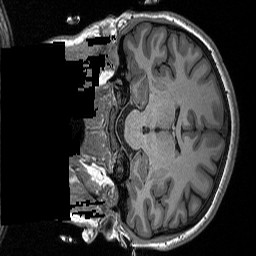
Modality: T1w
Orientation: coronal
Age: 23
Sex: female
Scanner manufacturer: siemens
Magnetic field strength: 3 T
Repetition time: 2.3 s
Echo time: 0.00298 s